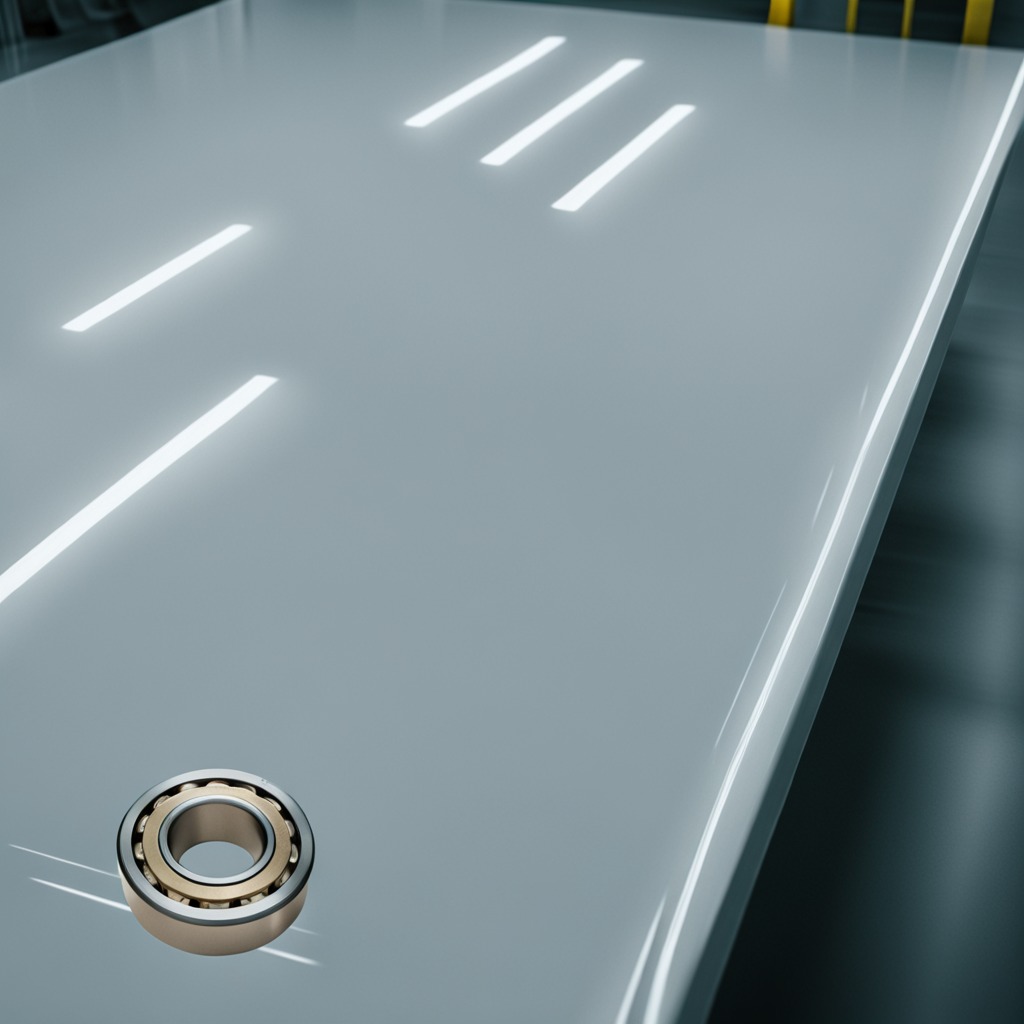
A metal ball bearing is lying on the table.